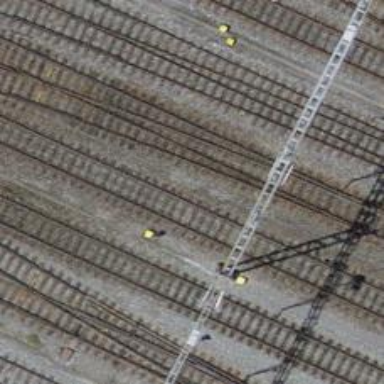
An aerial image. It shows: Railway siding with one electrified track and contact line.